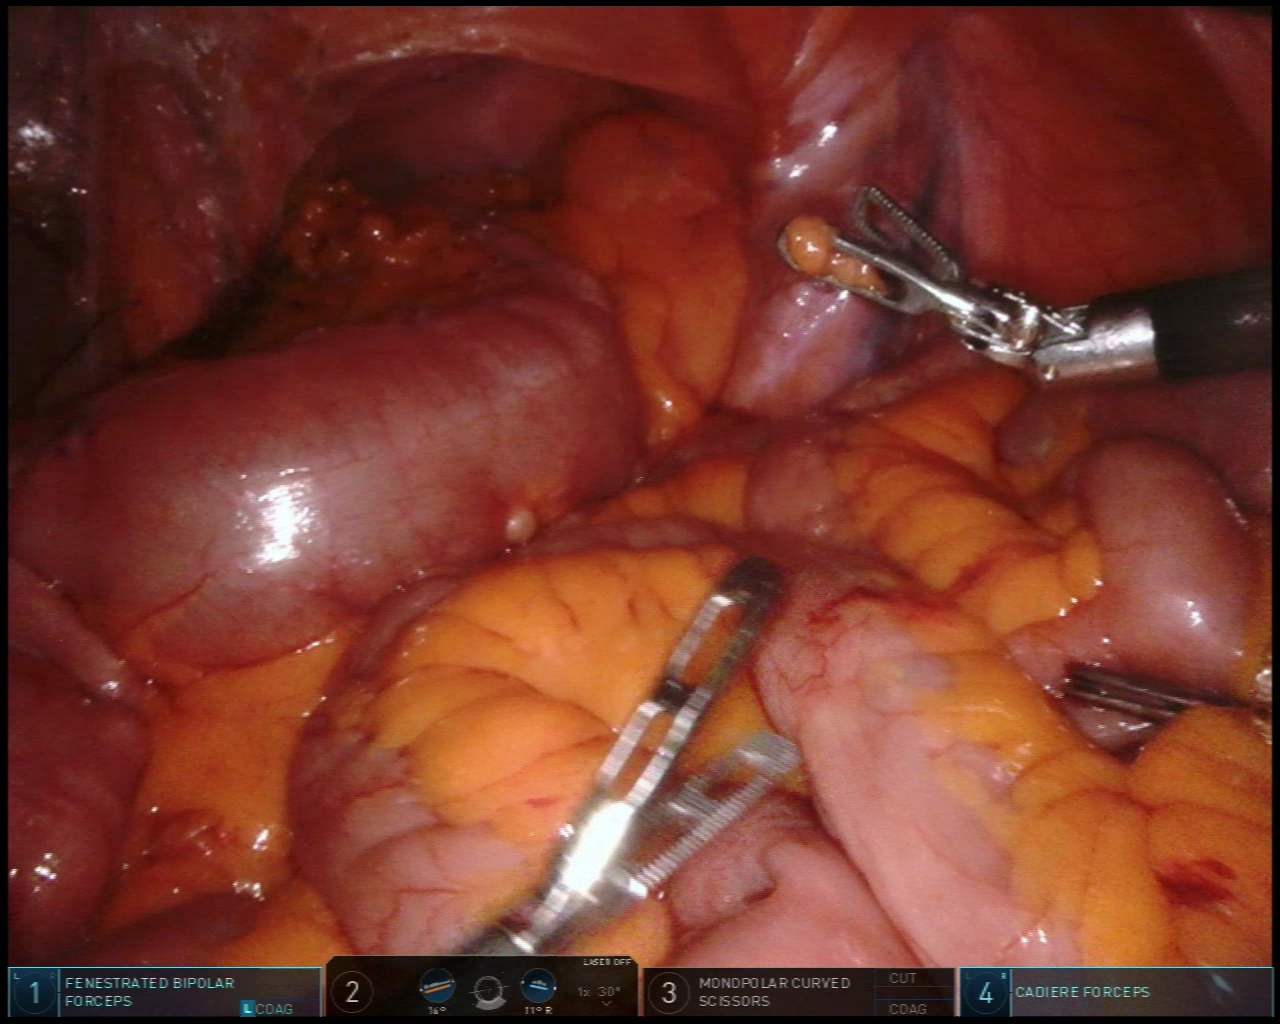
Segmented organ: colon
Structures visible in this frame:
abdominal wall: yes
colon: yes
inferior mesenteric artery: no
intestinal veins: no
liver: no
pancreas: no
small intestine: yes
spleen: no
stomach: no
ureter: no
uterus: no
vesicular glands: no